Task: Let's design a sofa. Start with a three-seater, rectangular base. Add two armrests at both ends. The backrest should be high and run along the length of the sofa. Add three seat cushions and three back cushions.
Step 307:
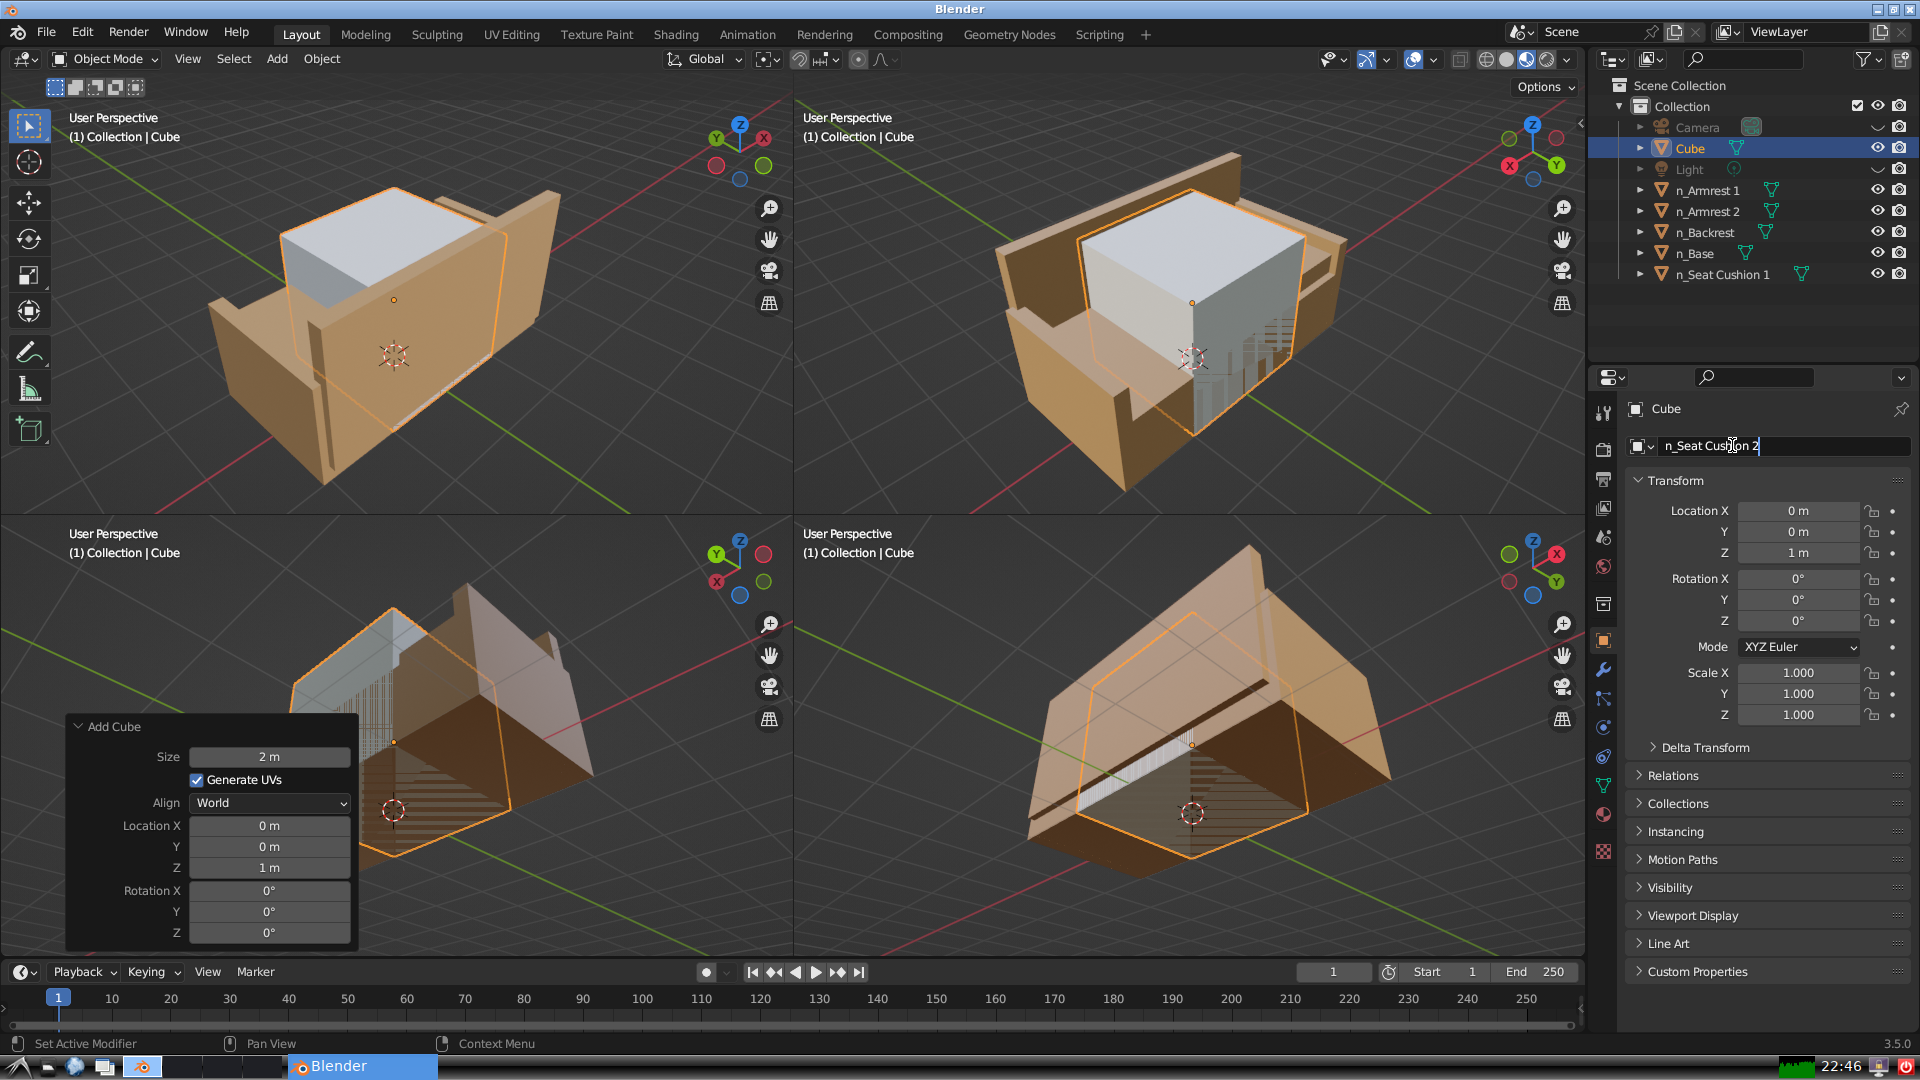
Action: {"key_press": ['Return']}